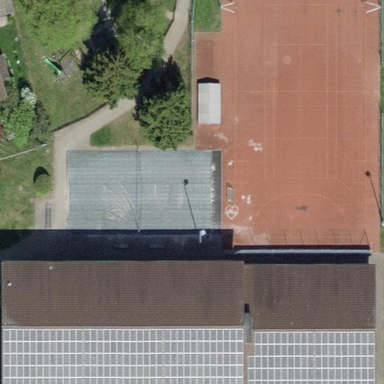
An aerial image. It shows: Pitch designated for leisure land activities. It is suitable for playing basketball and handball.